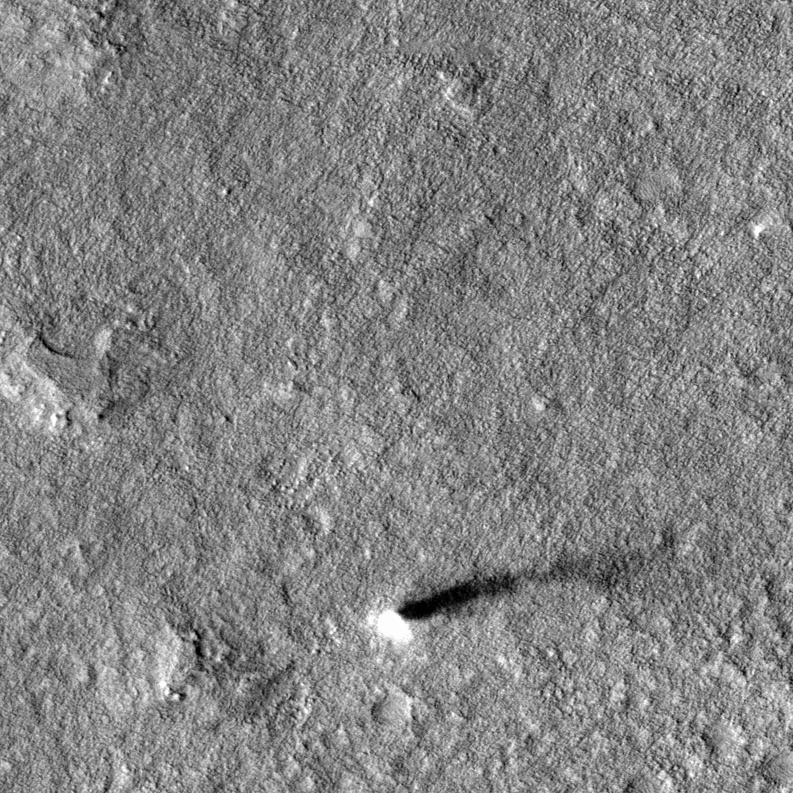
Label: dustdevil